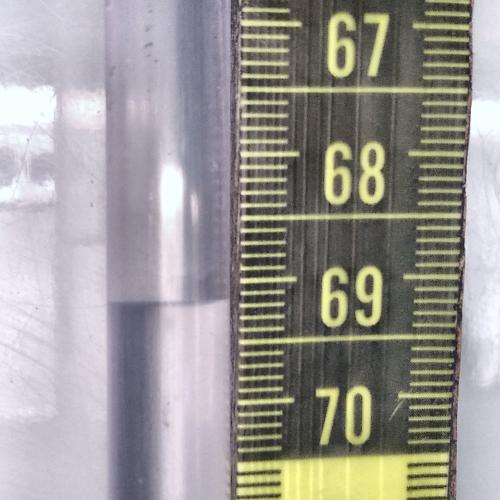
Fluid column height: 69.2 cm